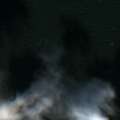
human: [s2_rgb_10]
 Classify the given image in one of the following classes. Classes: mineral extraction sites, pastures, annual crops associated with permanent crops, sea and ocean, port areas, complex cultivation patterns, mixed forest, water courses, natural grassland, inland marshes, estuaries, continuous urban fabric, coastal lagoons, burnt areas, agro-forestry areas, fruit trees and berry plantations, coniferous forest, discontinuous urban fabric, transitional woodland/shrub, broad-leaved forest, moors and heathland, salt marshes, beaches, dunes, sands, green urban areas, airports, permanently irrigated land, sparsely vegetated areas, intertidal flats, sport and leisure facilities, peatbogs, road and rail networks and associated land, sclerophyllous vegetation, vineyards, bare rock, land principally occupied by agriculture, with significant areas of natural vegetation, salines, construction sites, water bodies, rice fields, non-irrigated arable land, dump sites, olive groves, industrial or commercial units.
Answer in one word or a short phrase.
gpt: sea and ocean